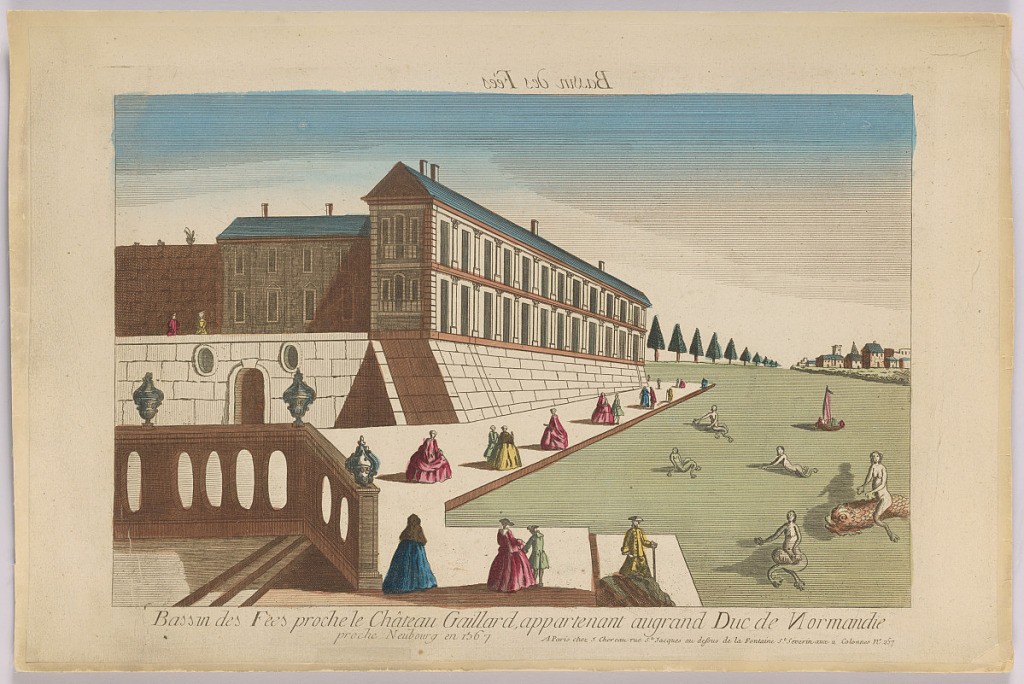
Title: Peep-Show Print
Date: mid-18th century
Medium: Engraving and brush and wash on paper
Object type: Print
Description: Peep-show print